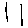
Label: bird